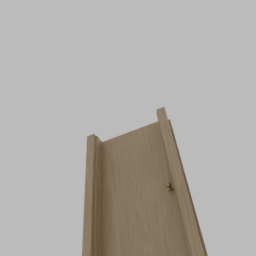
Label: architecture